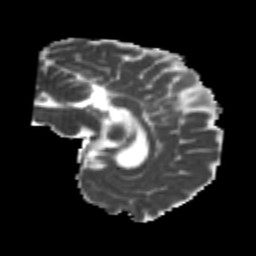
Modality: MD
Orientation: sagittal
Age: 24
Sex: male
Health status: healthy
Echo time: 0.074 s